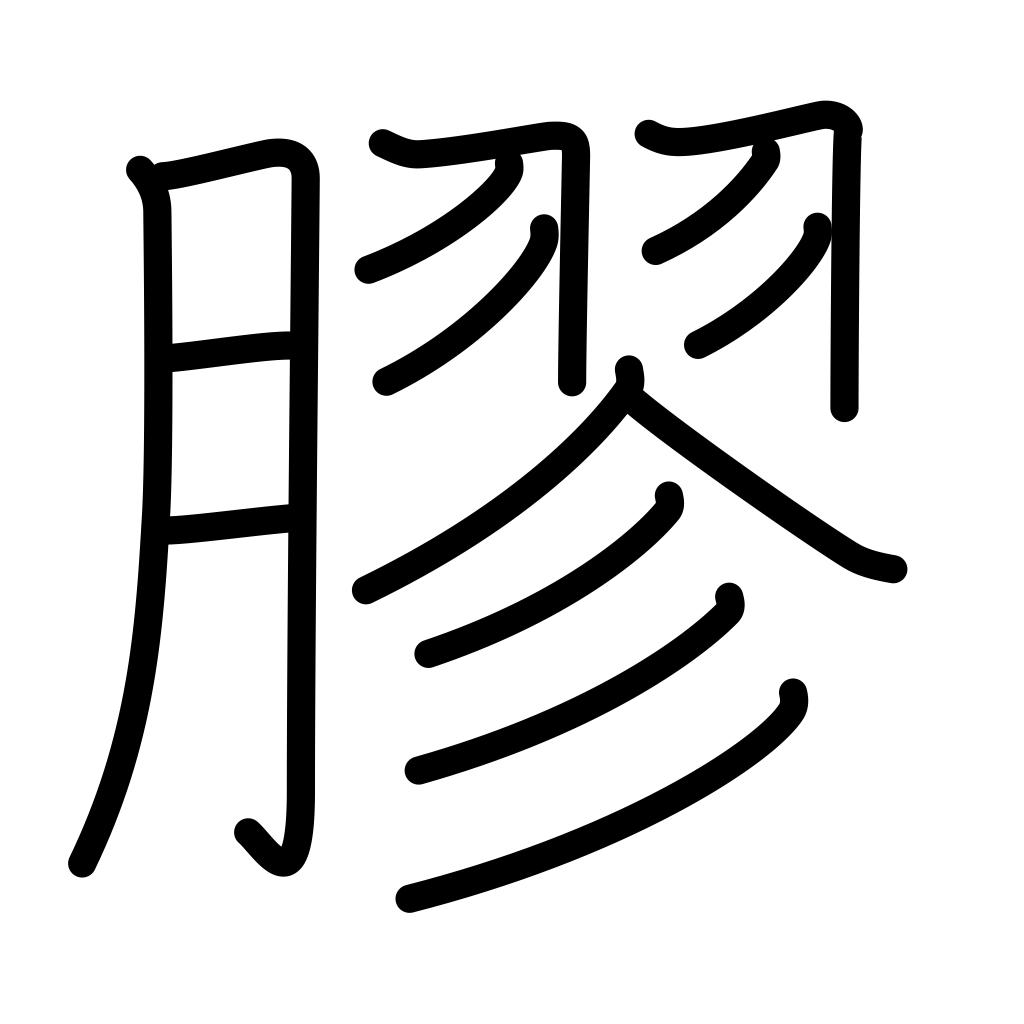
Meaning: glue, isinglass